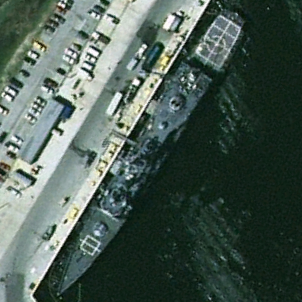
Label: cruiser